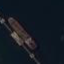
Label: civil